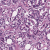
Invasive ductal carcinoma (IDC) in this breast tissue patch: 1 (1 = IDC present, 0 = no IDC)